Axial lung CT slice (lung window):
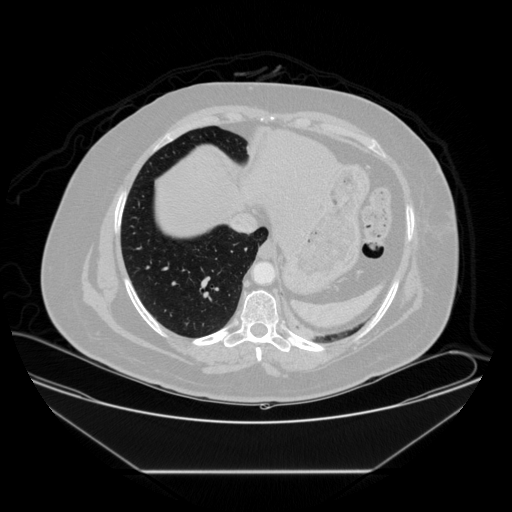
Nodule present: no